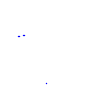
Particle: kaon